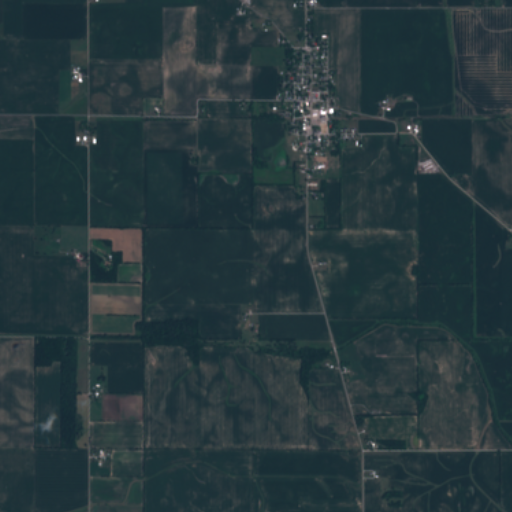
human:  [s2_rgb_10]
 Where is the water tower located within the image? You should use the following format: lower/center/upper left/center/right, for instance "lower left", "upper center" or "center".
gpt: The water tower is located in the upper center of the image.
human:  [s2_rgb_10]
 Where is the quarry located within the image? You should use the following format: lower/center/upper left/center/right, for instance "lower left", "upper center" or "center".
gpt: There is no quarry in the image.